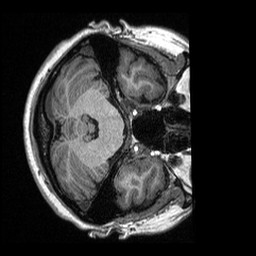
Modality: T1w
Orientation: axial
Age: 52
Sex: female
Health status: healthy
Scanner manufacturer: siemens
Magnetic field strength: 3 T
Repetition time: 2.3 s
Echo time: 0.00298 s